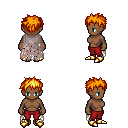
a pixel art fantasy rpg character, female body template, human, dark skin, gray tattered cape, red pants, light blonde bedhead hairstyle, gold boots, four views (front, back, left, right), 2x2 character sprite sheet, small pixel art, hard edges, no anti-aliasing